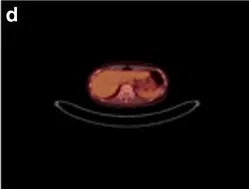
D; August 2015 PET-CT demonstrating response to third generation TKI following identification of EGFR resistance mutation.
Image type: radiology (pet)